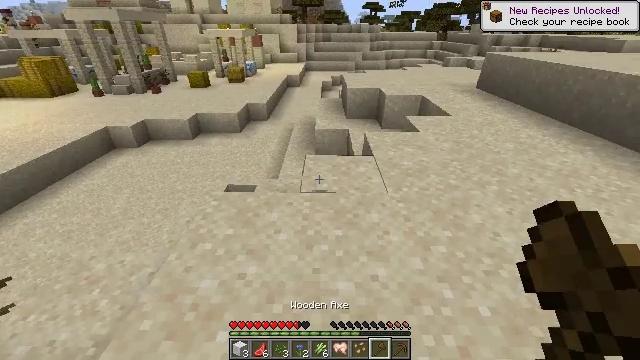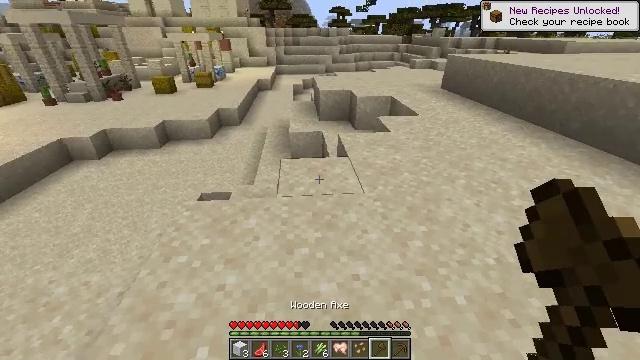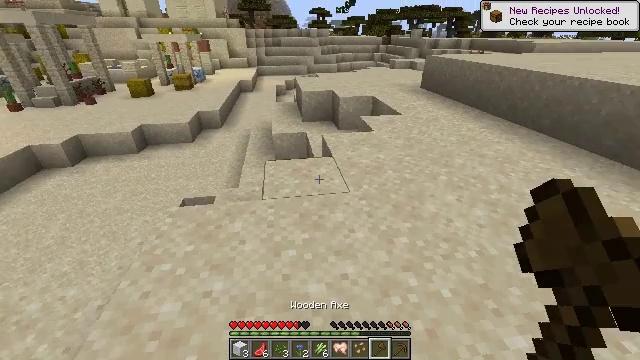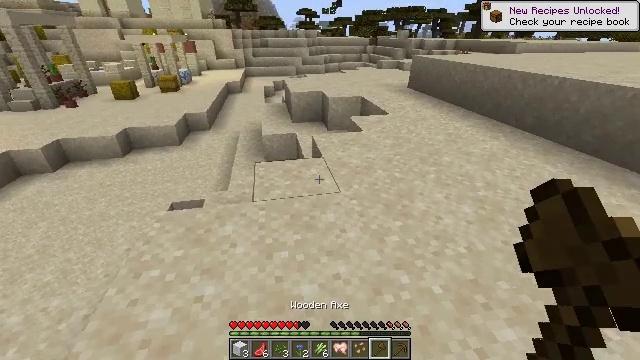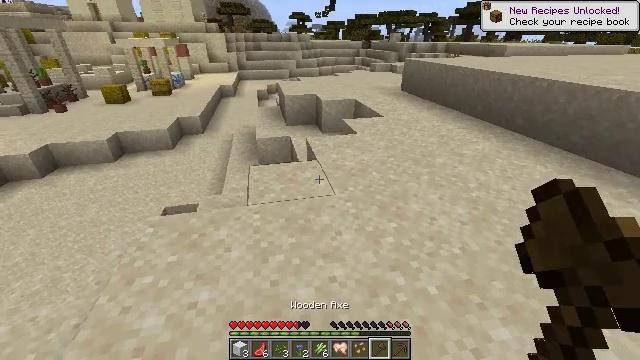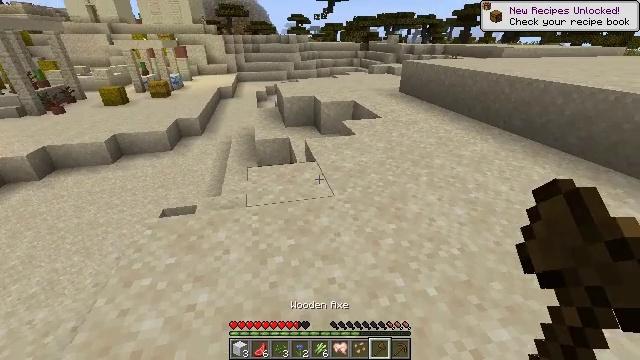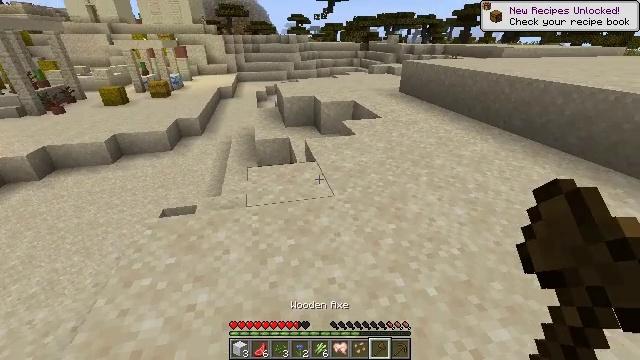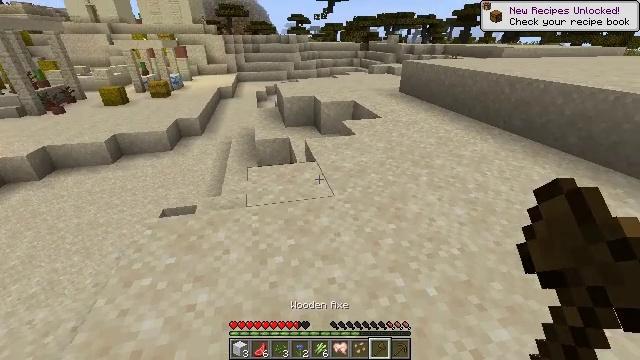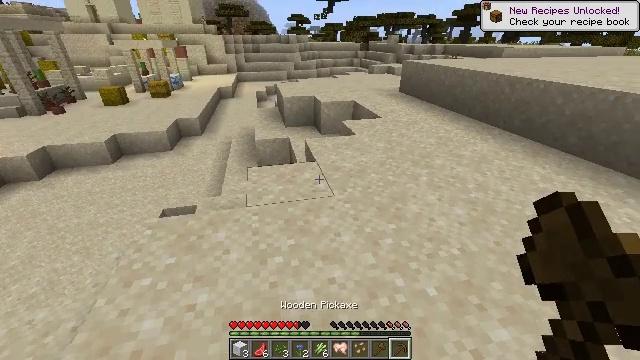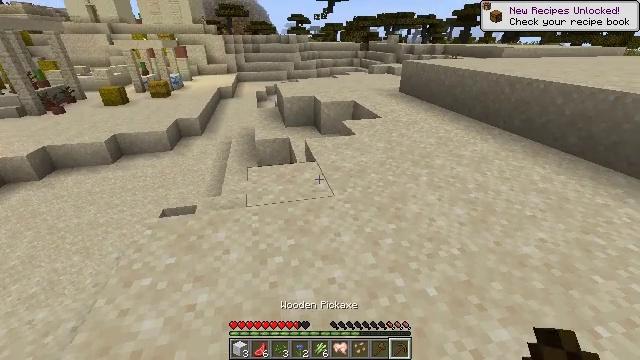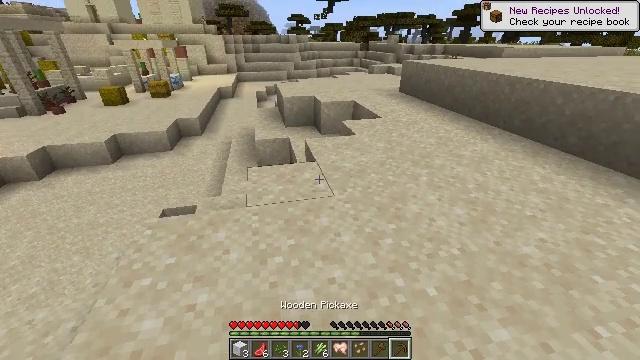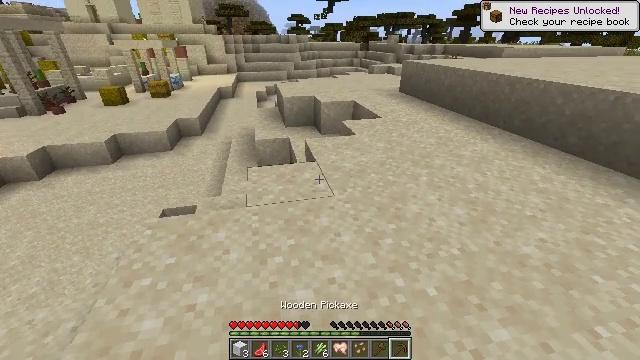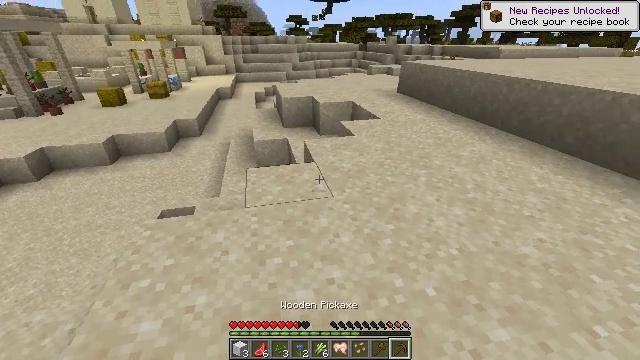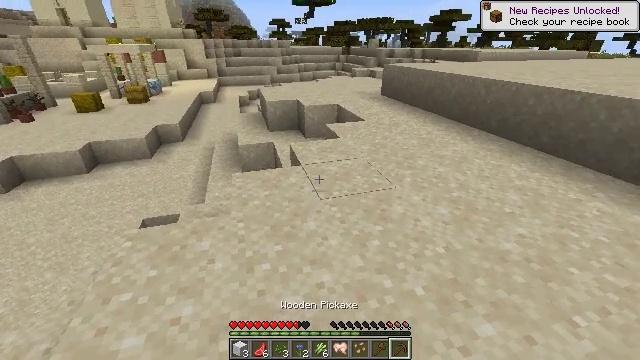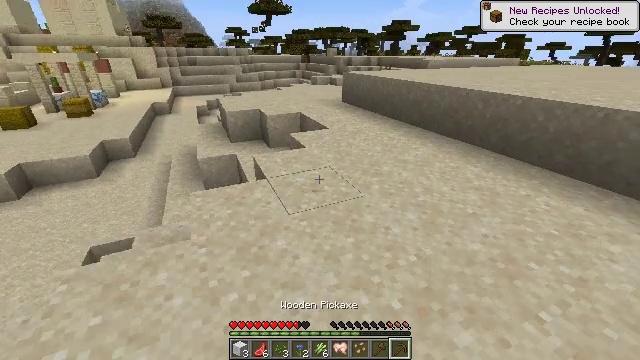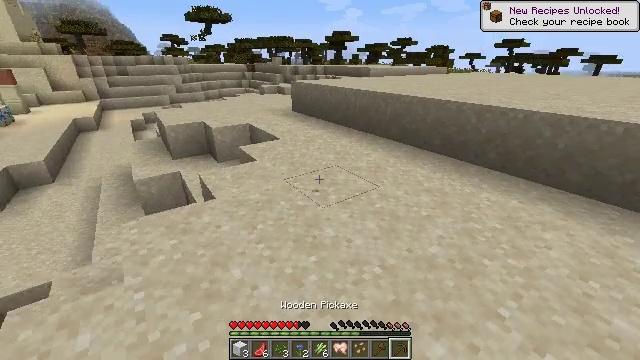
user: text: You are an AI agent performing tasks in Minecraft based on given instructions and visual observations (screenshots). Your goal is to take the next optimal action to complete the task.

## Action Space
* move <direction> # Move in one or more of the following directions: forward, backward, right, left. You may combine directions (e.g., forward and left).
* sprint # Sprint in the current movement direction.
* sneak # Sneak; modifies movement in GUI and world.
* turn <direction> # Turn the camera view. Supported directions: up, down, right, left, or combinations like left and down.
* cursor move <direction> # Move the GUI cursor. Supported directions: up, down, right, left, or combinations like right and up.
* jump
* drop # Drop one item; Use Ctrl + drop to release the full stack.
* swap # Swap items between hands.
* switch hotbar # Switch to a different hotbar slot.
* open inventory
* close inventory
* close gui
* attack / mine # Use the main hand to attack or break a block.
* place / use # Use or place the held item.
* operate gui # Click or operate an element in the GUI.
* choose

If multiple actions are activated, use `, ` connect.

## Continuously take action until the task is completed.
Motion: motion action
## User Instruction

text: Harvest hay blocks from the village.
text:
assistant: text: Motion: turn right
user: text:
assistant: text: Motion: turn right
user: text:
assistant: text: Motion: turn right
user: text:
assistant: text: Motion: turn right
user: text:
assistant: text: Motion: no_op
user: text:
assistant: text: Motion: no_op
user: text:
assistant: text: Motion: no_op
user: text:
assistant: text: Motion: no_op
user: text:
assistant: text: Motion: no_op
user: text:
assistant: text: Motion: no_op
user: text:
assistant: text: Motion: no_op
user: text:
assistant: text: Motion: no_op
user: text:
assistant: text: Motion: move forward, turn right
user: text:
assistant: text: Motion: move forward, turn right and up
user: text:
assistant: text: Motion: move forward, turn right and up
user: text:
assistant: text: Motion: move forward, turn right
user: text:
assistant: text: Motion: move forward, sprint
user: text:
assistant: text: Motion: move forward, sprint, turn right and up
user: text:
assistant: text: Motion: move forward, sprint, turn right
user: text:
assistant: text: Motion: move forward, sprint, turn right
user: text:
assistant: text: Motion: move forward, turn right
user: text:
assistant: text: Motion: move forward, turn right
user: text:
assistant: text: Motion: move forward, turn right and up
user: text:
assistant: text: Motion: move forward, turn right
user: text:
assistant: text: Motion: move forward, sprint, turn right
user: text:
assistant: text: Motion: move forward, sprint, turn right
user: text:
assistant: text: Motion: move forward, sprint, turn right
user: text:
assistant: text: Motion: move forward, sprint
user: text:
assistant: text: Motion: move forward
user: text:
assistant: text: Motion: move forward